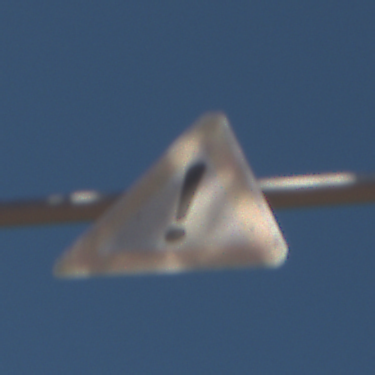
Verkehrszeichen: Gefahrenstelle
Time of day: MorningAfternoon
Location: Outdoor (Nature)
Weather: Clear
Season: Summer
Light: Natural